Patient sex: F
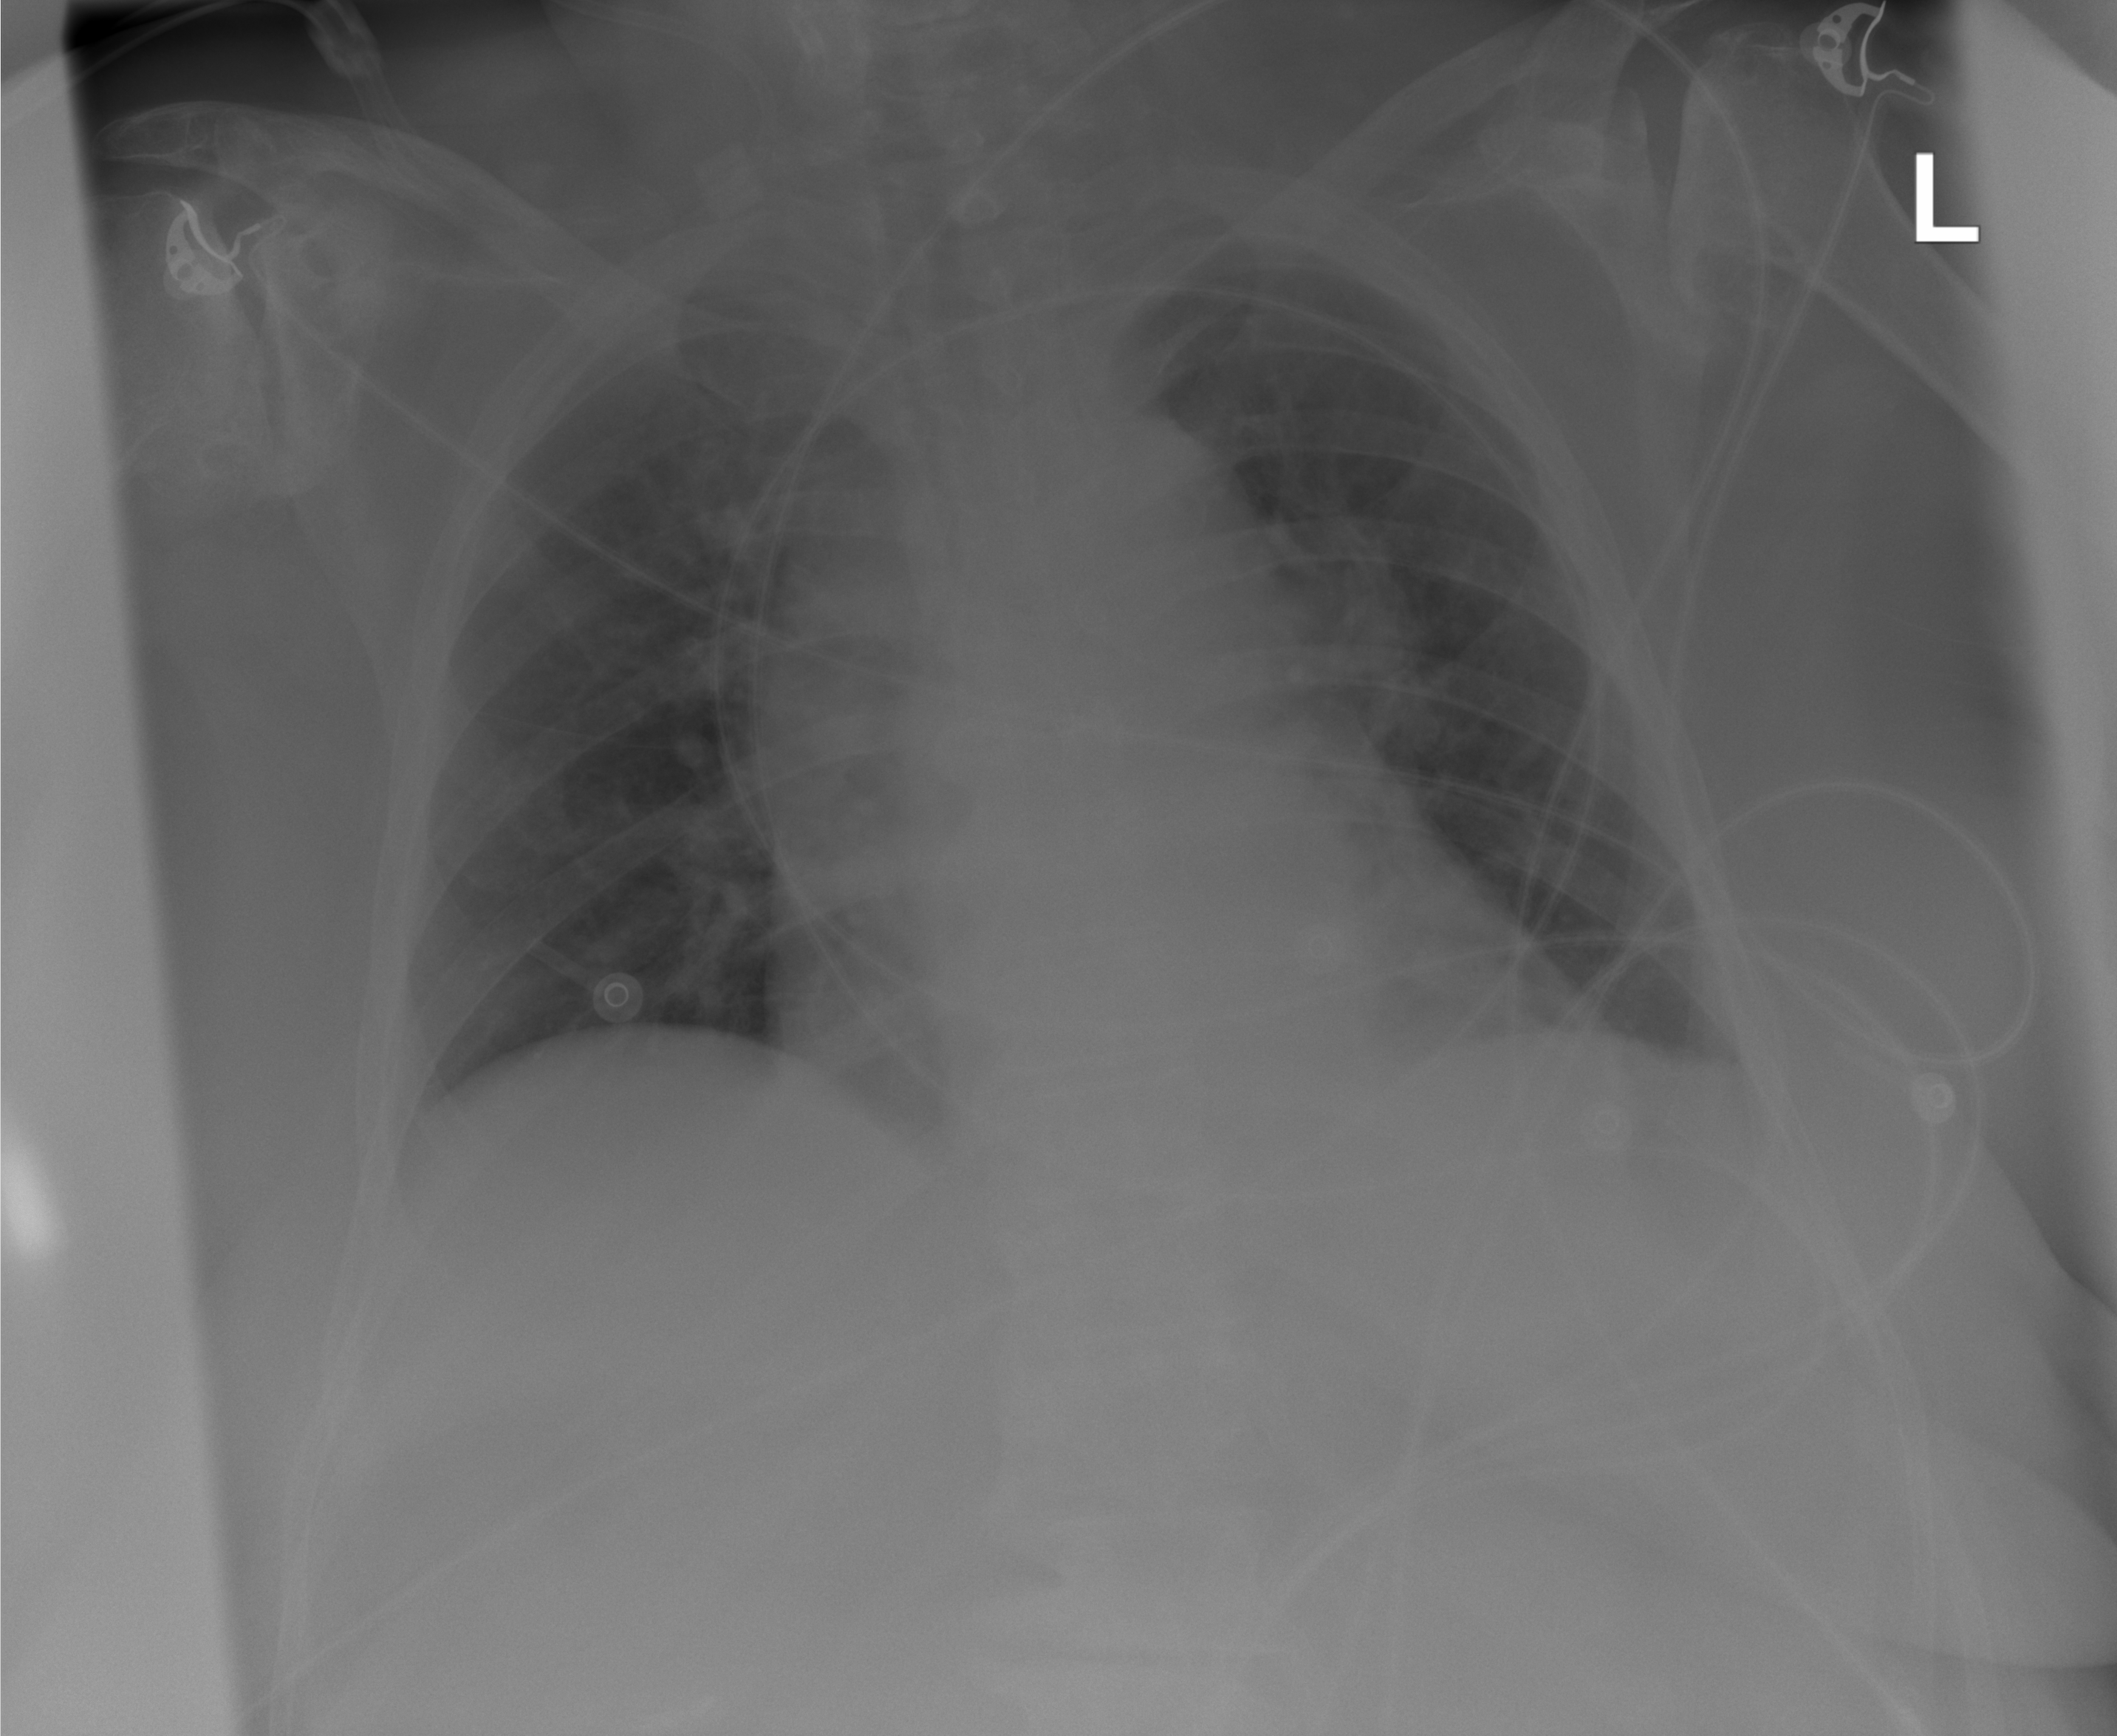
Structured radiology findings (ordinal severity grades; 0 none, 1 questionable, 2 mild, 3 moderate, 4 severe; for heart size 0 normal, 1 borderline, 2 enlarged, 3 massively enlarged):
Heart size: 2
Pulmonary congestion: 2
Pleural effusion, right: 0
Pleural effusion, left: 1
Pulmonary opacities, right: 1
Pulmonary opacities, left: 0
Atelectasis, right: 0
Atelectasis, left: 0